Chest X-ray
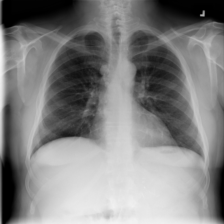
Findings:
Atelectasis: negative
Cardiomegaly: negative
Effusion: negative
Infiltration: negative
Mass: negative
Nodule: negative
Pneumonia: negative
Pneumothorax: negative
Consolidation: negative
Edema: negative
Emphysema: negative
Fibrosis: negative
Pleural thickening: negative
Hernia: negative